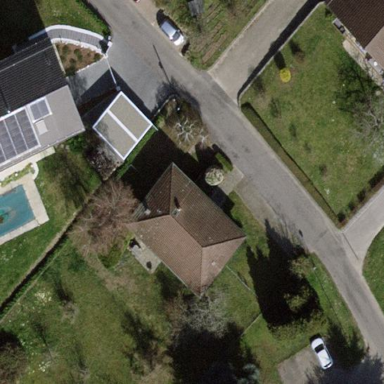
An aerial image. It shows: Detached building with hipped roof shape.